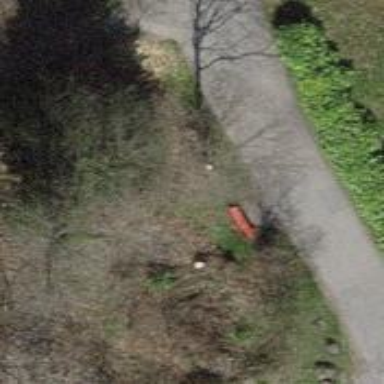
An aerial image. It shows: Red bench.